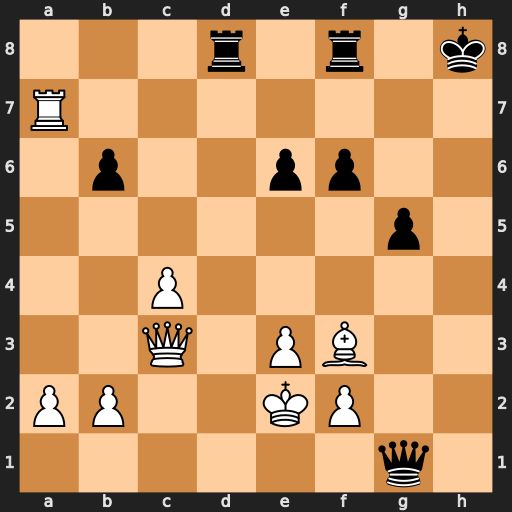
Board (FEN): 3r1r1k/R7/1p2pp2/6p1/2P5/2Q1PB2/PP2KP2/6q1
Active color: w
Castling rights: -
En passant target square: -
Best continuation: Qc2 Qd1+ Qxd1 Rxd1 Kxd1